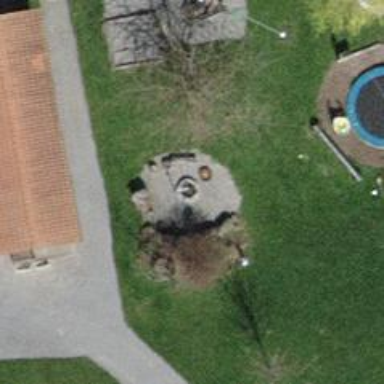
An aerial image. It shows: BBQ amenity.